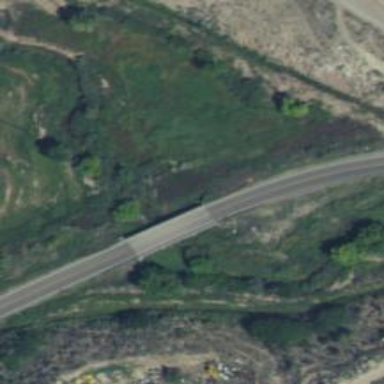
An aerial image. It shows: Viaduct bridge over primary highway with asphalt surface and grade1 tracktype.